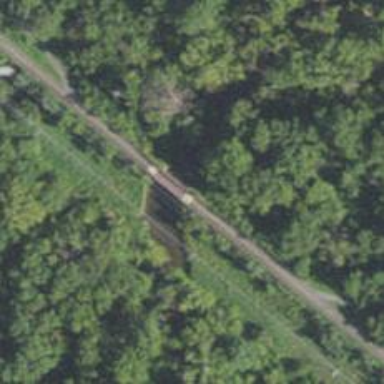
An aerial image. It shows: Asphalt cycleway running alongside abandoned railway line.